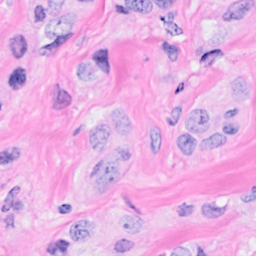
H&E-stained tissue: Breast